Question: this is my problem click in this :

> install failed . pleas check your network connection and try again
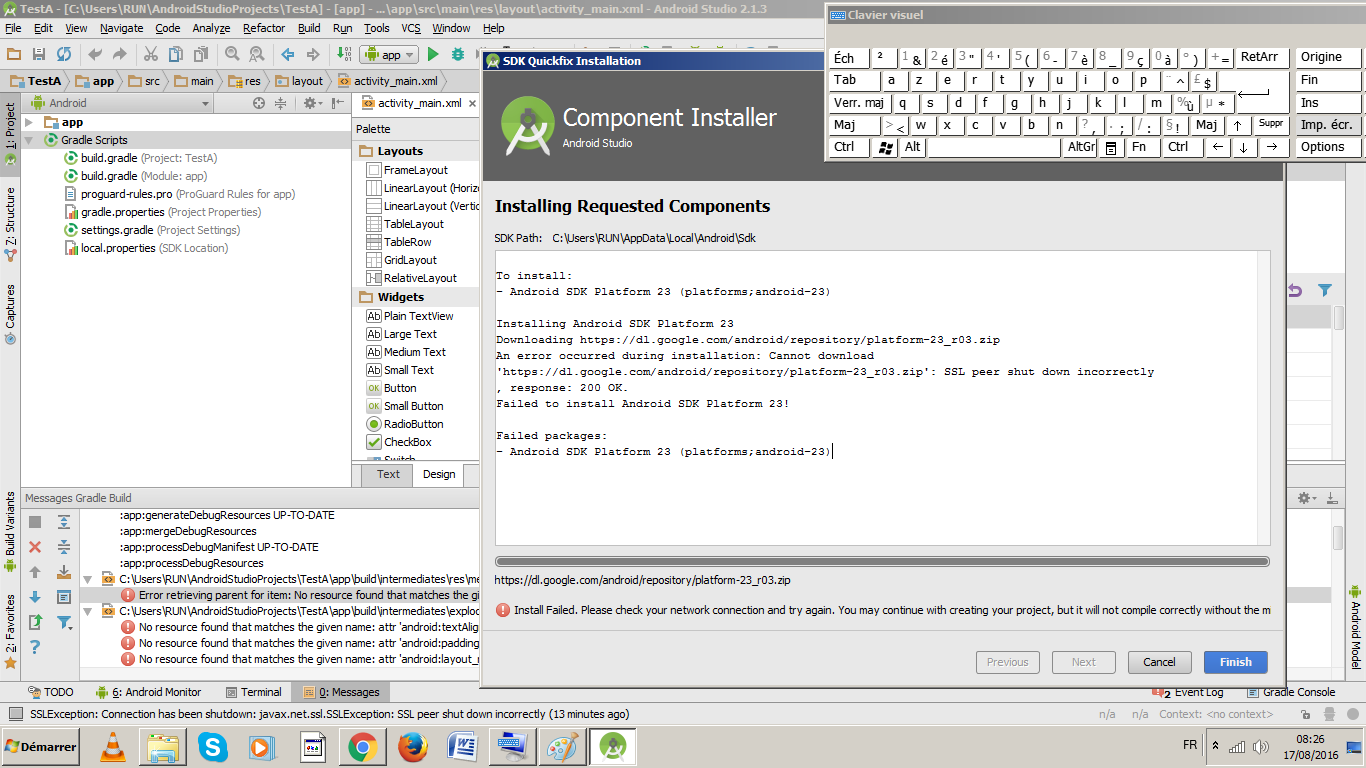
Answer: The problem is caused by some kind of incompatibility with HTTPS.
For solve this, in the Android SDK Manager, go to "Options" in the "Tools" menu, and check the option "Force https://... sources to be fetched using http://...".
Then try again to download the package.